Question: I'm learning about parsing/lexing in a course about Computer Science. For that we are using ANTLR.
I'm modifying an XML-language, so it's no longer ambigious, but when I make the changes to the grammer, ANTLR complains.
I know this specific question has been asked before, but it didn't really help!
<URL>
I have taken a snapshot of the error when I'm running ANTLR from the commando-prompt.

Here is the XML-grammar:
'''
grammar XML;
options {
language = Java;
}
@lexer::members {
boolean inTag = true;
}
xml_file returns [TaggedElement value]
: tagged_element EOF
;
tagged_element
: start_tag element_body end_tag
;
element_body
: element
| element element_body
;
element
: data_element
| tagged_element
;
data_element
: PCDATA
;
start_tag
: OPEN_START_TAG NAME CLOSE_TAG
;
end_tag
: OPEN_END_TAG NAME CLOSE_TAG
;
OPEN_START_TAG : '<' { inTag = true; };
OPEN_END_TAG : '</' { inTag = true; };
CLOSE_TAG : '>' { inTag = false; };
NAME : {inTag}?=> ('a'..'z'|'A'..'Z')('a'..'z'|'A'..'Z'|'0'..'9')* ;
WS : {inTag}?=> (' '|' '|'
'|'
')+ { $channel = HIDDEN; } ;
PCDATA : {!inTag}?=> (~'<')+ { setText($text.trim()); if ($text.length() == 0) $channel = HIDDEN; } ;
'''
The problem occurs in
'''
element_body
'''
which is where i "fixed" the grammer. So my question is -> Whats wring with this grammar, and how can I make it work? Any help is greatly appreciated!
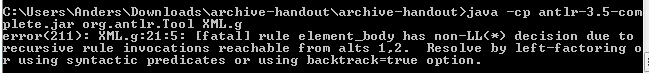
Answer: Try factoring the rule like this:
'''
element_body
: element element_body?
;
'''